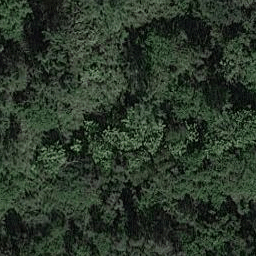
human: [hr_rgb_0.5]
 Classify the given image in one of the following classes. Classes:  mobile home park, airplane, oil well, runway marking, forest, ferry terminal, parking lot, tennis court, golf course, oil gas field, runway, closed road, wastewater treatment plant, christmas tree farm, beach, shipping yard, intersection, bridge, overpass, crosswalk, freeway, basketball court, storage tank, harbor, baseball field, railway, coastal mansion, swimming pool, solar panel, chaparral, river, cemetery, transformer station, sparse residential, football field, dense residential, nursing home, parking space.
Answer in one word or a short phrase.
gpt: forest